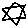
Label: star